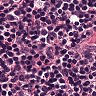
Metastatic tissue present: no